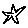
Label: star